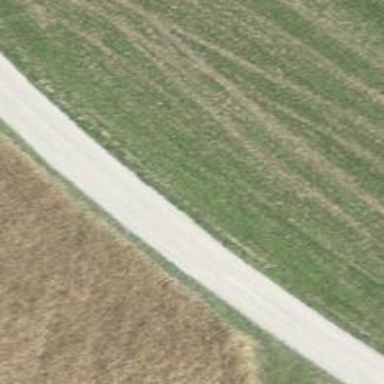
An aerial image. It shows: Service road with gravel surface.